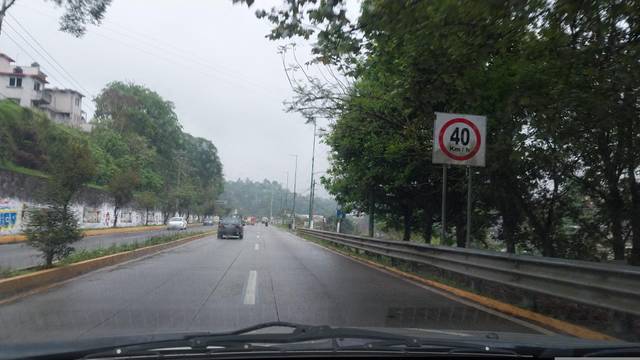
Region: Mexico
Coordinates: 19.516, -96.933